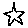
Label: star